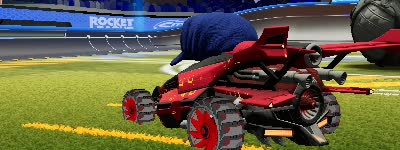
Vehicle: aftershock